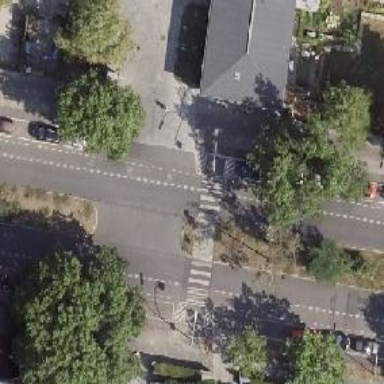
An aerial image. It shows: Zebra crossing on footway with dividing island.